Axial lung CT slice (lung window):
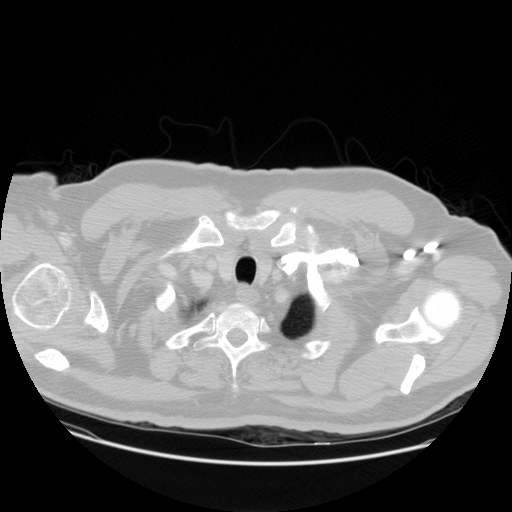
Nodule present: no